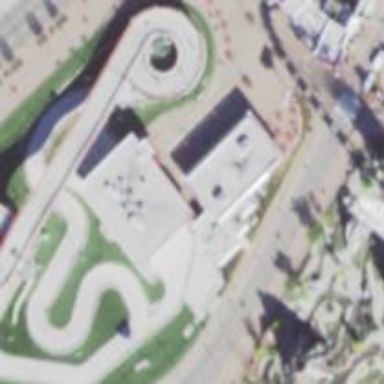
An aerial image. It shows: Karting raceway for sports activities.